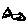
Label: fish